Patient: sex F, age 62
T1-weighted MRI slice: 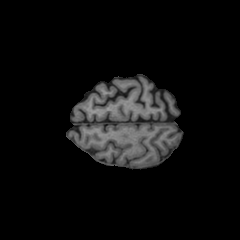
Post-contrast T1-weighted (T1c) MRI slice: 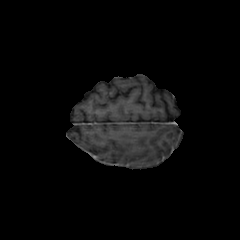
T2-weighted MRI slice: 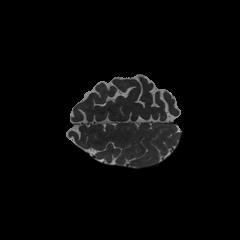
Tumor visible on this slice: no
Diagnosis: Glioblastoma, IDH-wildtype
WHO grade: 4